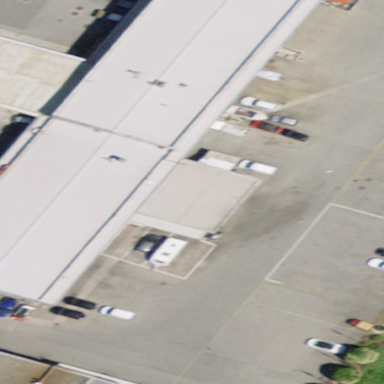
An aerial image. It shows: Industrial building.